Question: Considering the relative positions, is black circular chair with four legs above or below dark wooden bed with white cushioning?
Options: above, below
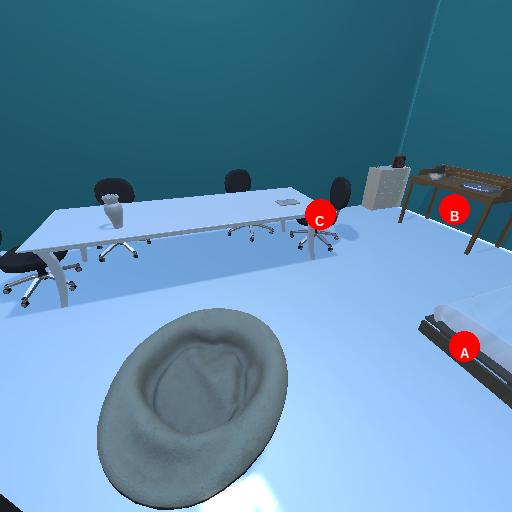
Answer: above